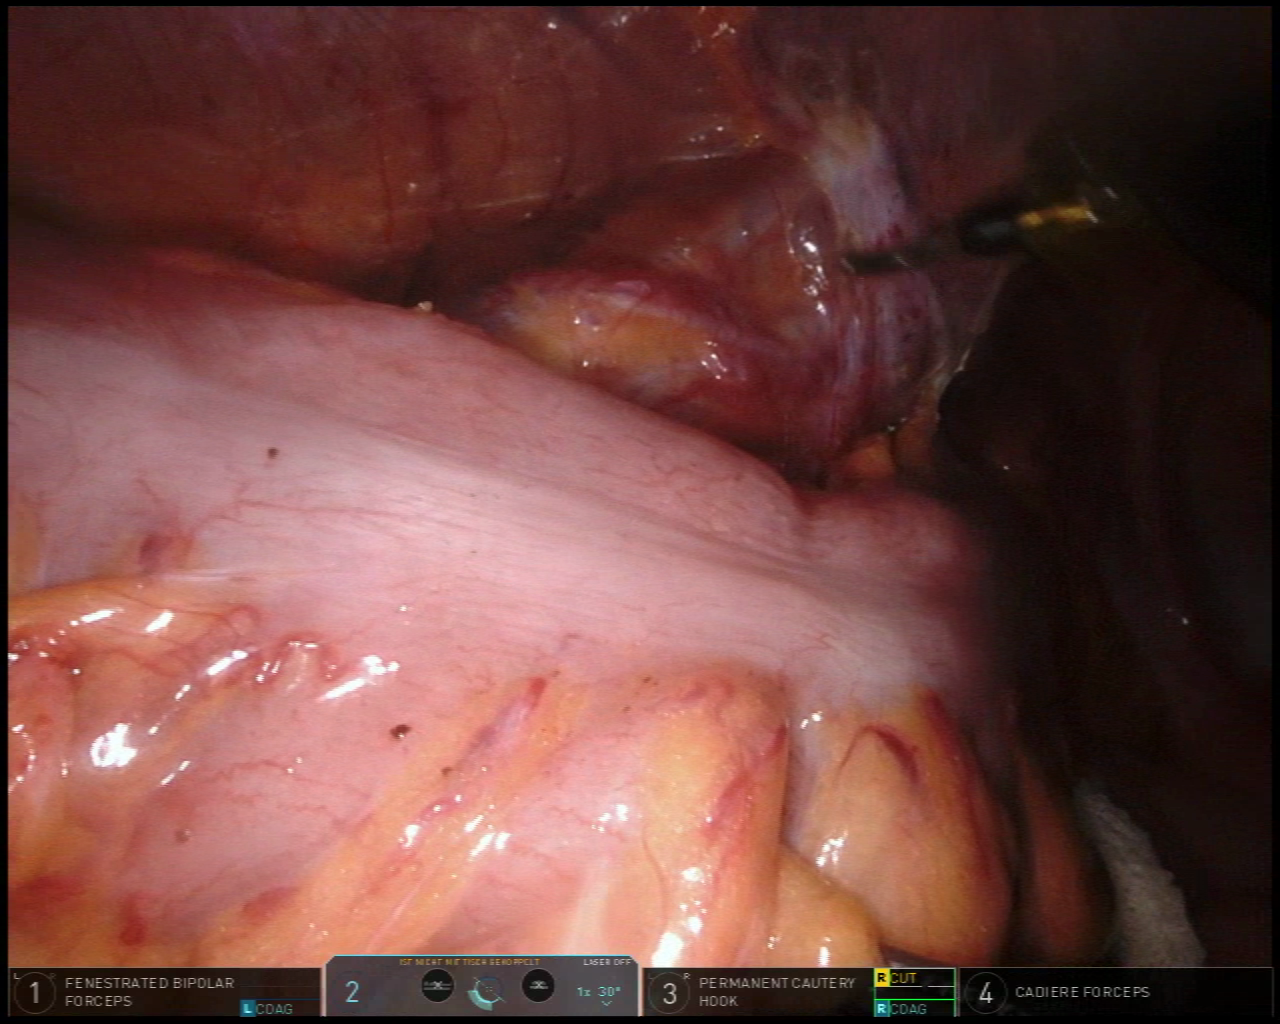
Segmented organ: colon
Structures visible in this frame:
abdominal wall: no
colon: yes
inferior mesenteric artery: no
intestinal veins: yes
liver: no
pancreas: no
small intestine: yes
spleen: no
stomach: no
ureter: no
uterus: no
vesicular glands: no